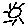
Label: sun